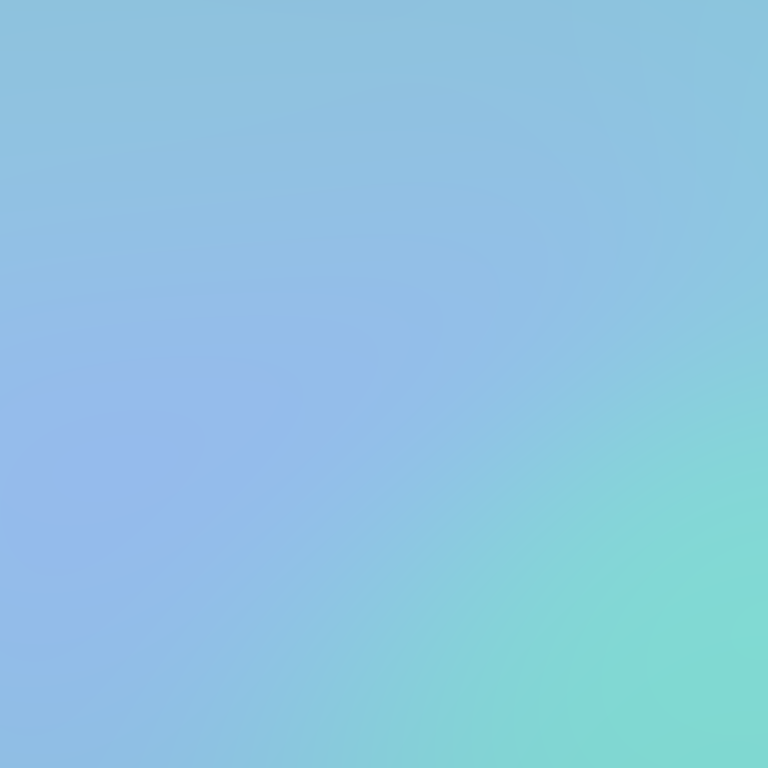
Abstract light effect, smooth gradient from soft blue to gentle teal, calm atmosphere, diffuse light, no room, no furniture, no objects.